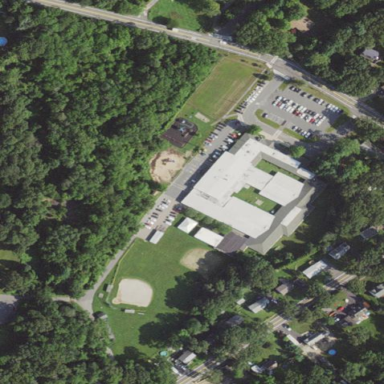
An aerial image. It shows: School.